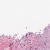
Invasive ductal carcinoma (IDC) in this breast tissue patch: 0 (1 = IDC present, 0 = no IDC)